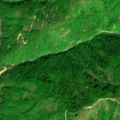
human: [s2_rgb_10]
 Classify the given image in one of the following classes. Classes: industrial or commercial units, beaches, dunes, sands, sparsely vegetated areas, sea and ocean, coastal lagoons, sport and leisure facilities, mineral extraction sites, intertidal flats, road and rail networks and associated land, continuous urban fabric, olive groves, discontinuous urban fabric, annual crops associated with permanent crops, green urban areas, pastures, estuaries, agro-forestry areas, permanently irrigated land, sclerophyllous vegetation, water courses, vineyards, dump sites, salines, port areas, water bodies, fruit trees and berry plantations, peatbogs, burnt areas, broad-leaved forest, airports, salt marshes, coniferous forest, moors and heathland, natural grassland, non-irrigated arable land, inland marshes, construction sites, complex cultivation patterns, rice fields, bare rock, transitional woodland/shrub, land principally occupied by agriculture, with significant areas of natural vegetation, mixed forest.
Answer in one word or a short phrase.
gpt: land principally occupied by agriculture, with significant areas of natural vegetation, broad-leaved forest